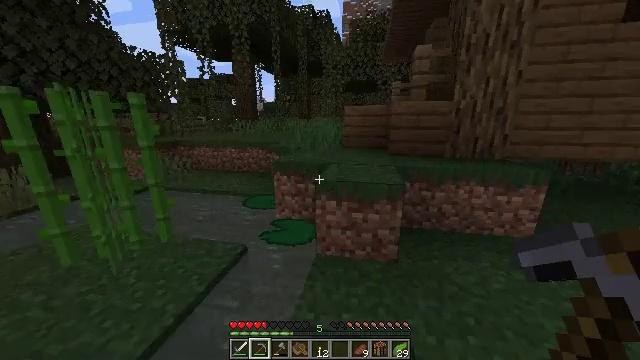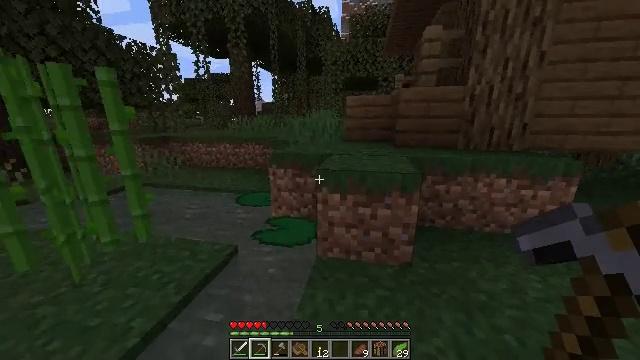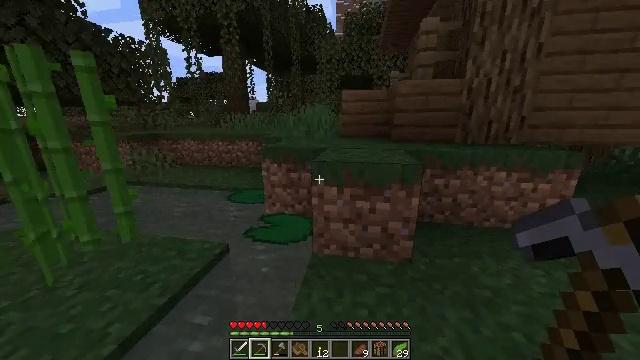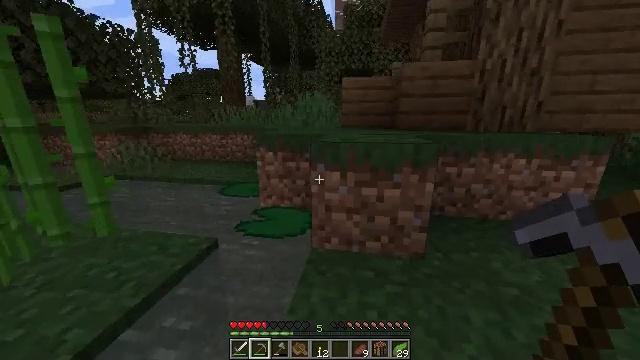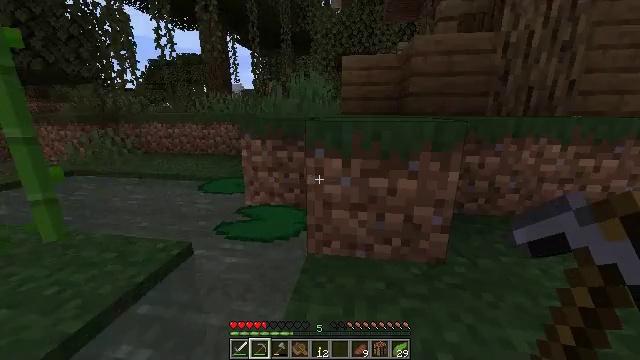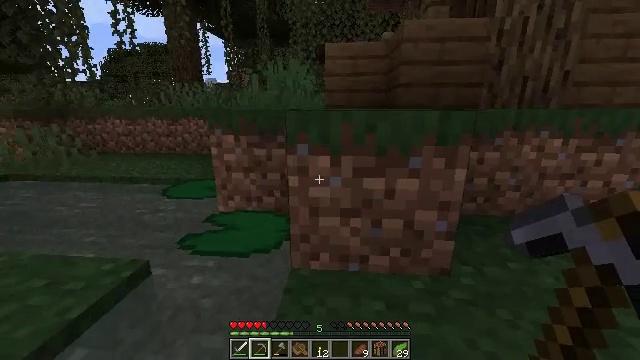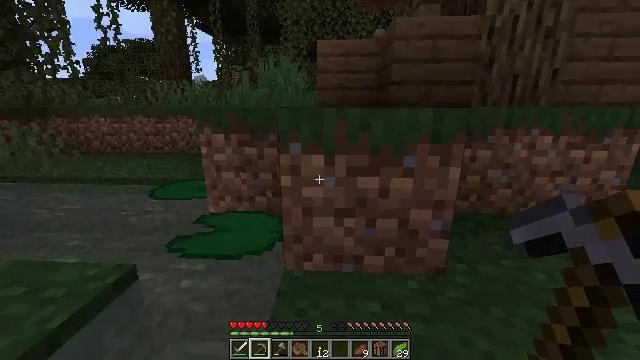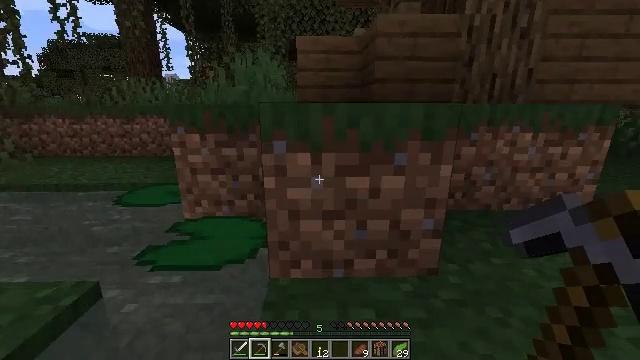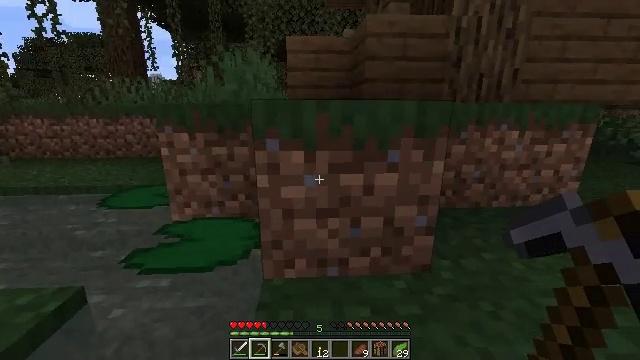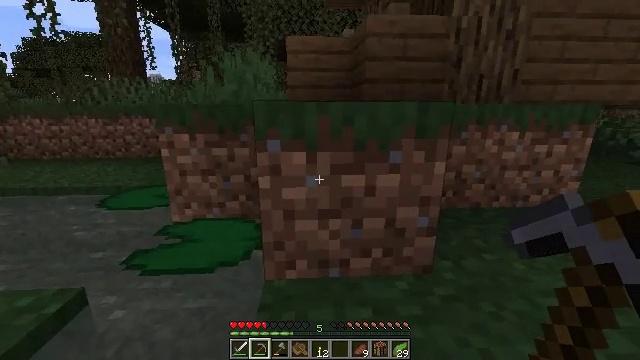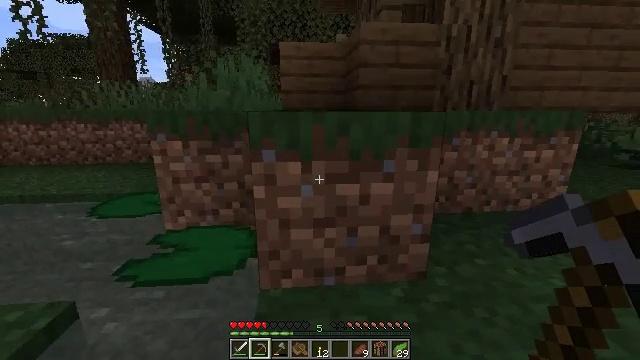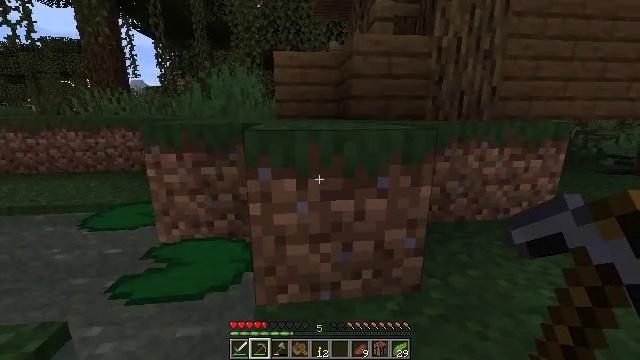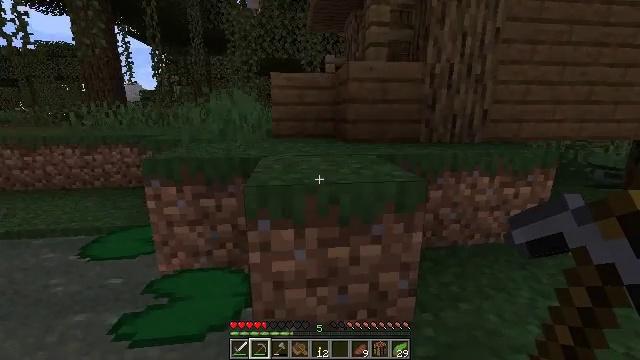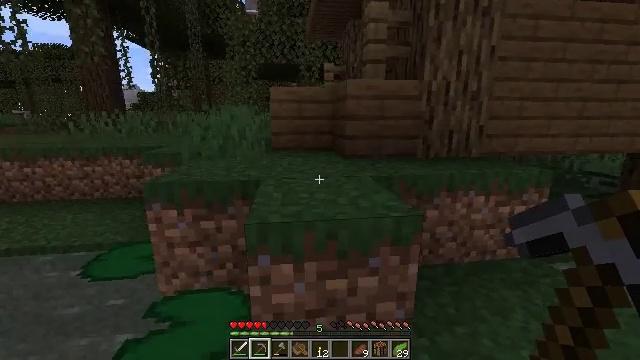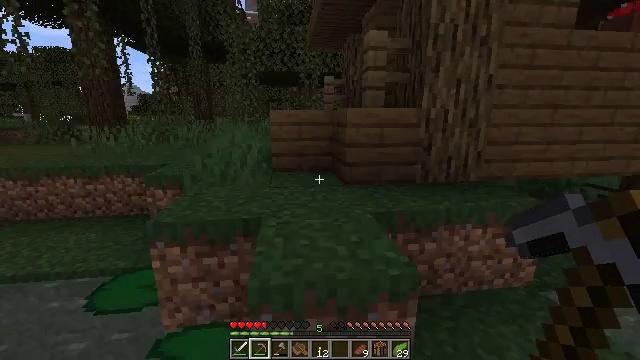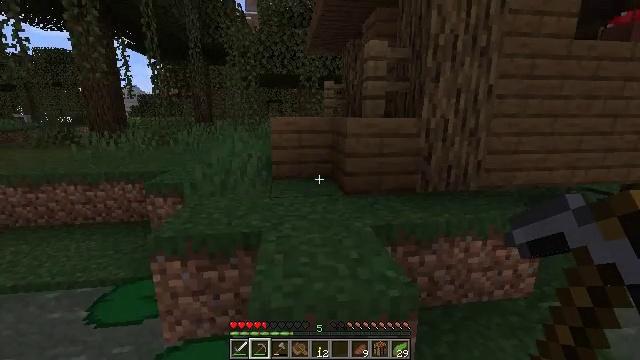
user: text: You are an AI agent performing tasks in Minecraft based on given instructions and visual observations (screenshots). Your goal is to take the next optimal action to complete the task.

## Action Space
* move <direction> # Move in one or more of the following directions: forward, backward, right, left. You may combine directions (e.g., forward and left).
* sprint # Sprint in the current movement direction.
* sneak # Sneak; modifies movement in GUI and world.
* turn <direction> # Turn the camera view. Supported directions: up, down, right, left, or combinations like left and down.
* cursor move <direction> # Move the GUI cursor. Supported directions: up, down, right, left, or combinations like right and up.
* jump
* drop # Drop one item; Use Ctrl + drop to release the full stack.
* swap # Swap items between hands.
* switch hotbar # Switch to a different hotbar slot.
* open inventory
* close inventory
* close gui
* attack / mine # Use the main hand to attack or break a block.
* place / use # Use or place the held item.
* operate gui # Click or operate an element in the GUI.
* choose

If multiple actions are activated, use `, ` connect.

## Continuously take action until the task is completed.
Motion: motion action
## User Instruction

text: Gather the potted red mushroom for decoration.
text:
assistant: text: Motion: move forward, jump
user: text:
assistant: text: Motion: move forward, turn right, jump
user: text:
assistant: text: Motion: move forward, jump
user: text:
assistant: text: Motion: move forward, turn right, jump
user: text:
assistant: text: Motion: move forward, turn right, jump
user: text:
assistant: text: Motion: move forward, turn right
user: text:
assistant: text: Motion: move forward, turn right
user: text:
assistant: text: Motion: move forward, turn right
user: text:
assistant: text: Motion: move forward, jump
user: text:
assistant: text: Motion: move forward, turn right, jump
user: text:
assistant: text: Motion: move forward, turn right, jump
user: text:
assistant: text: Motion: move forward, jump
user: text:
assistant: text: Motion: move forward
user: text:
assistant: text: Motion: move forward
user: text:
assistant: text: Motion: move forward
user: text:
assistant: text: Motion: move forward
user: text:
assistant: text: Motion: move forward
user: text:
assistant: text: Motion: move forward
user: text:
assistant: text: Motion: move forward, jump
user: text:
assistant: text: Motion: move forward, jump
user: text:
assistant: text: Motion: move forward, jump
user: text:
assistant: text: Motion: move forward, jump
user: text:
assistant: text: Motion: move forward, jump
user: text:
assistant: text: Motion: move forward
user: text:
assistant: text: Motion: move forward
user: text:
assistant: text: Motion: move forward
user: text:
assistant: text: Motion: move forward
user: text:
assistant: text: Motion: move forward, jump
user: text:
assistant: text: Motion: move forward, jump
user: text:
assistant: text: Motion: move forward, turn left and down, jump